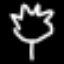
Label: leaf